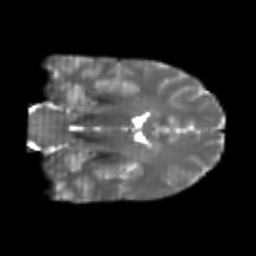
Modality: T2w
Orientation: coronal
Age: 24
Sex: male
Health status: healthy
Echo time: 0.074 s